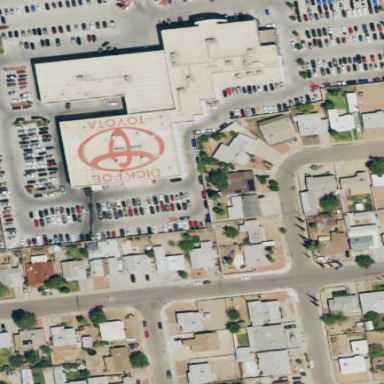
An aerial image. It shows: Retail area with car shop.